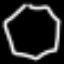
Label: octagon